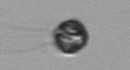
Label: Dinophyceae